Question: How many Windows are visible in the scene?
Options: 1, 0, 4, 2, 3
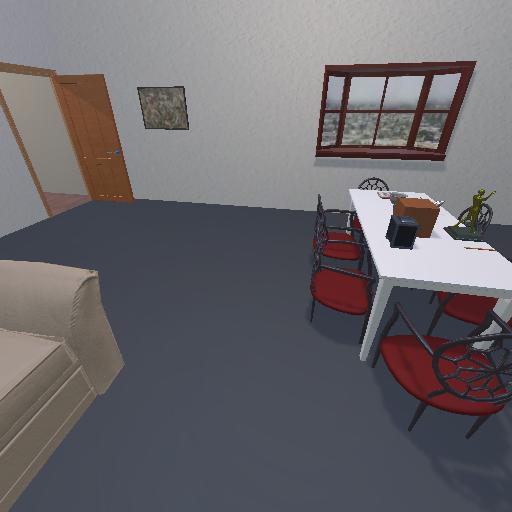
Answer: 1